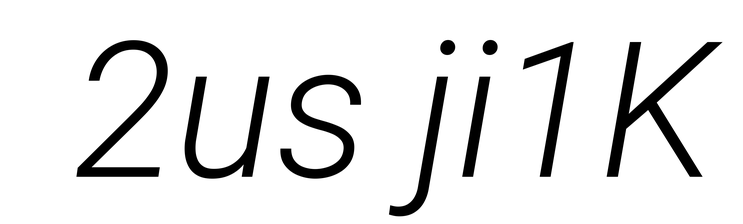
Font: Roboto-Italic_Light_Italic